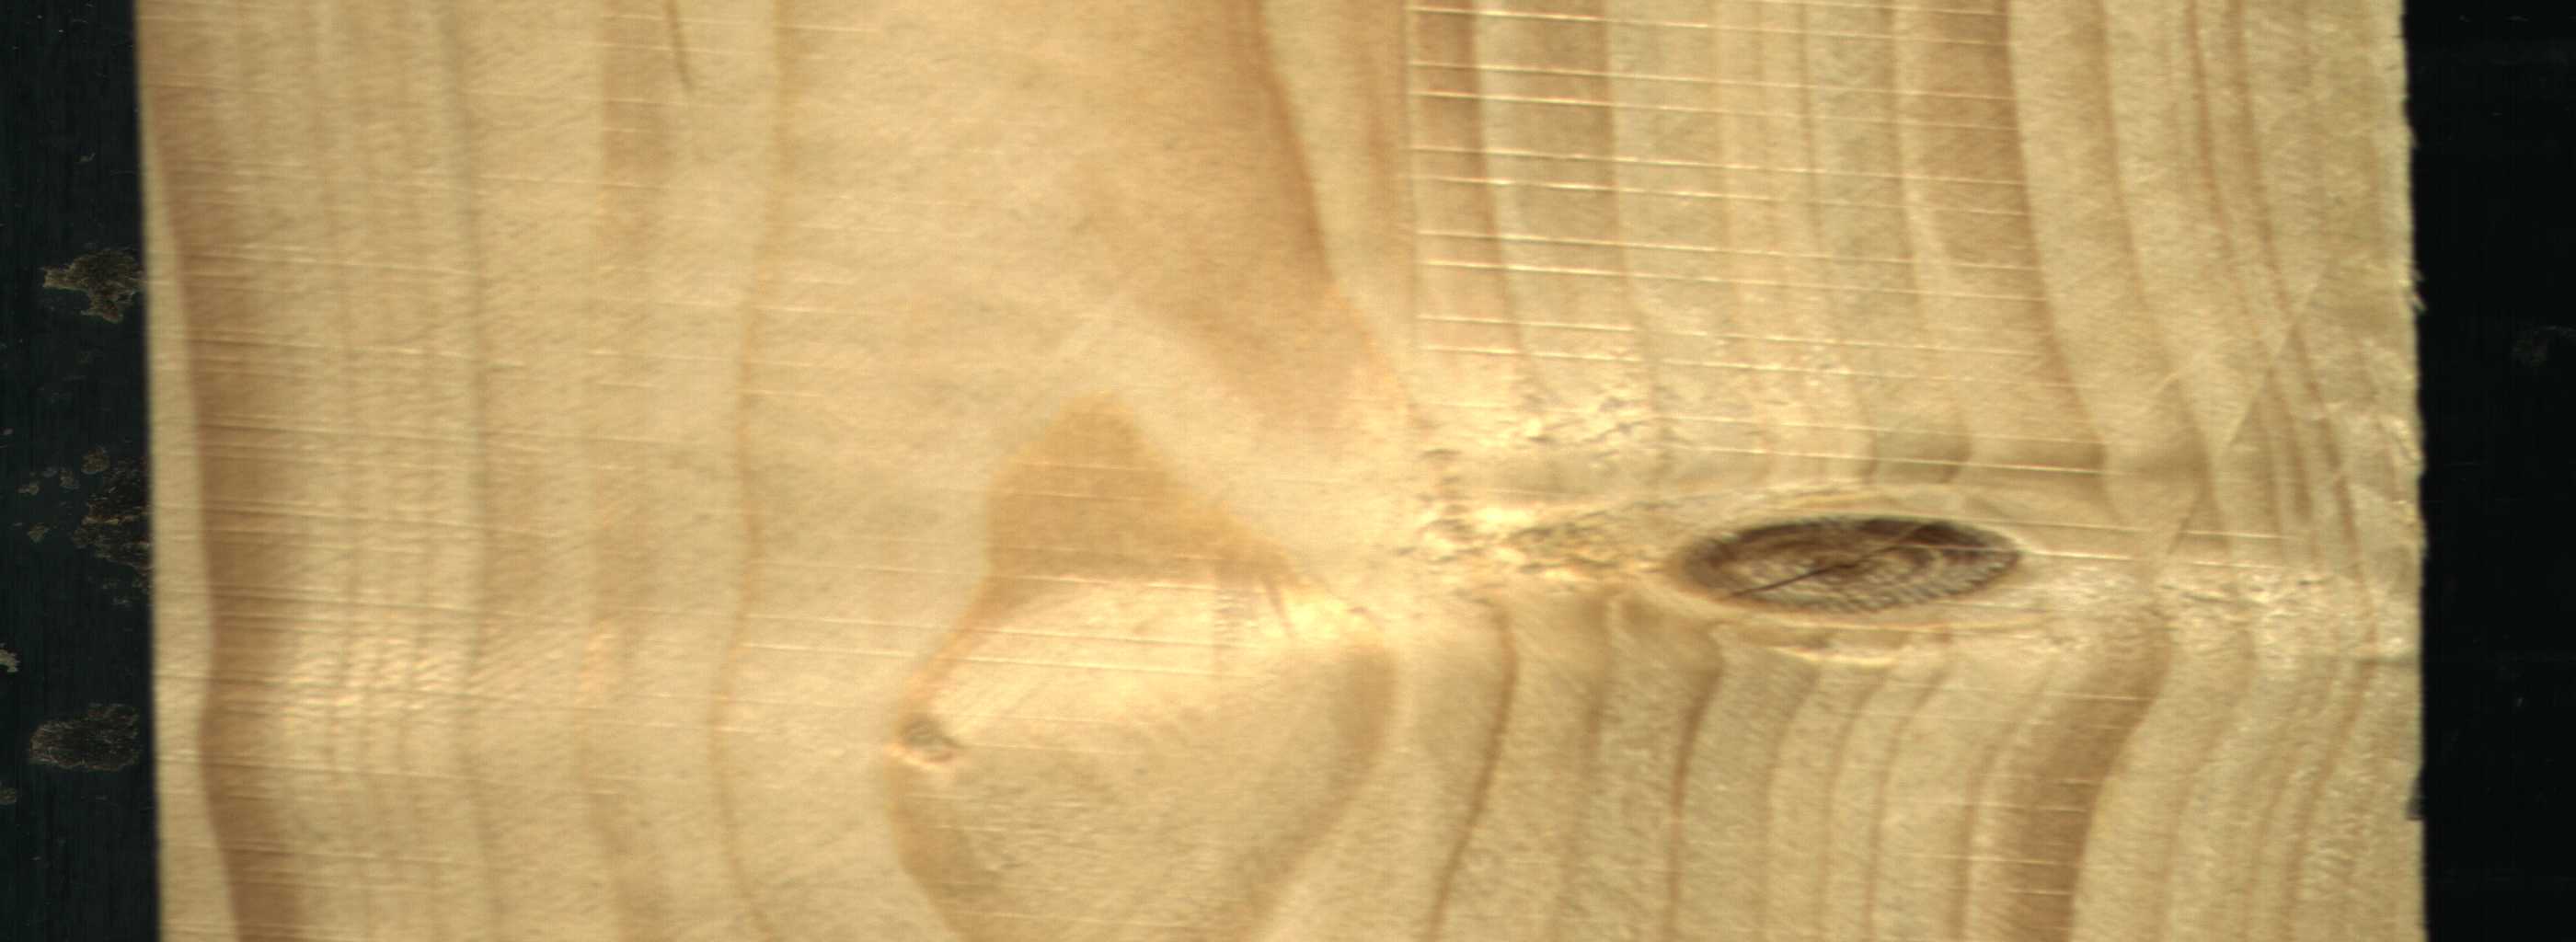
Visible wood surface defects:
Quartzity
knot_with_crack